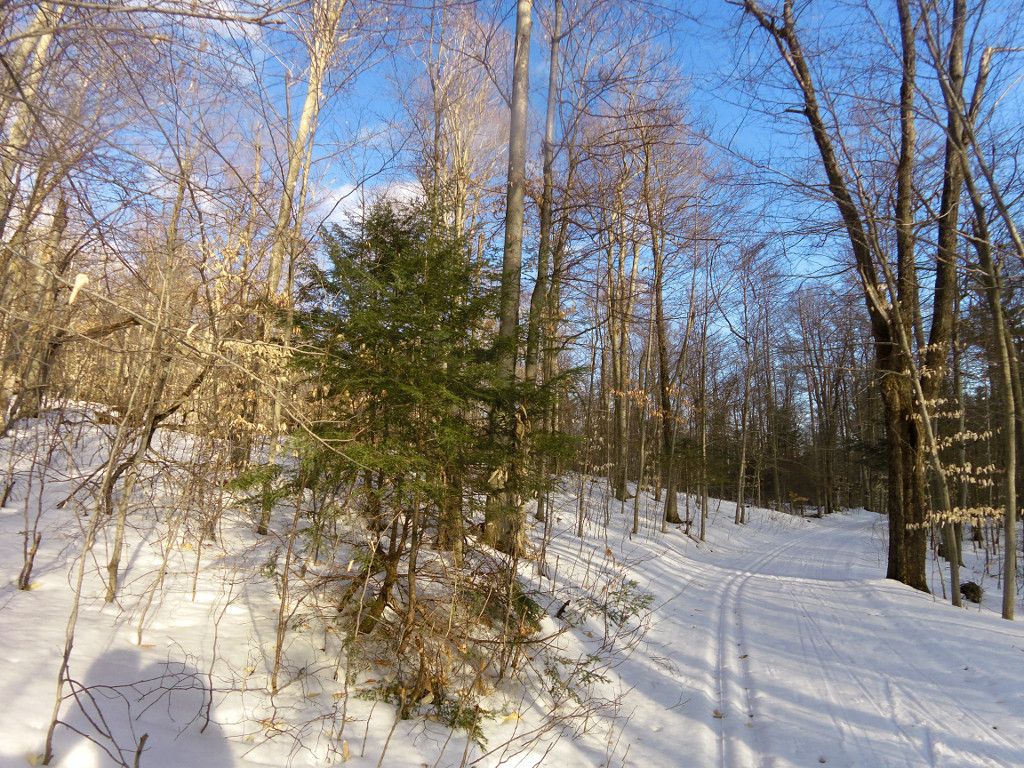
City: ottawa-gatineau